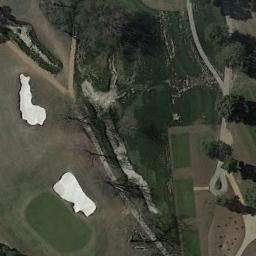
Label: golf_course